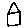
Label: house